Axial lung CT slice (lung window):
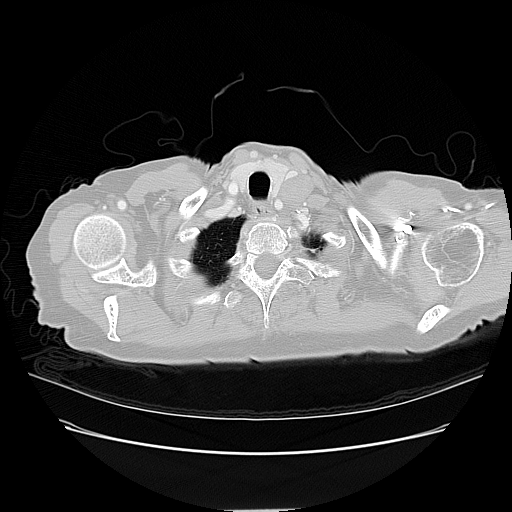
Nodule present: no